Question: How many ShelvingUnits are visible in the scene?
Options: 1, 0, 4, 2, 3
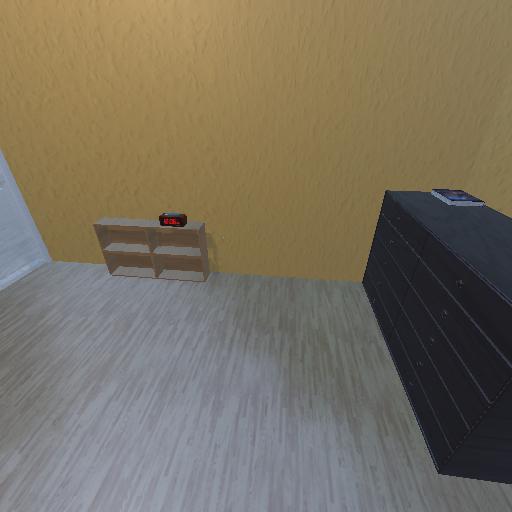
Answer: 1